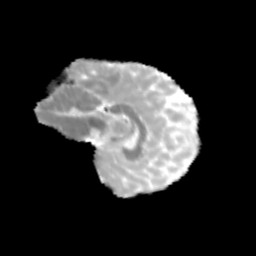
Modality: MD
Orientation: sagittal
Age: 12
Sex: female
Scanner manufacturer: siemens
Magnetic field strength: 3 T
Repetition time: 3.8 s
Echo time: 0.07 s